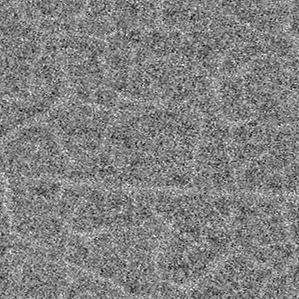
Label: frost